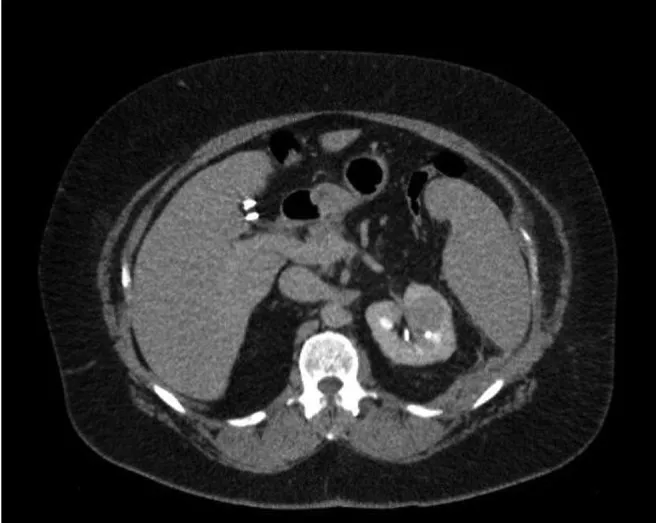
CT scan demonstrating 3 cm enhancing left renal mass.
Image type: radiology (ct)